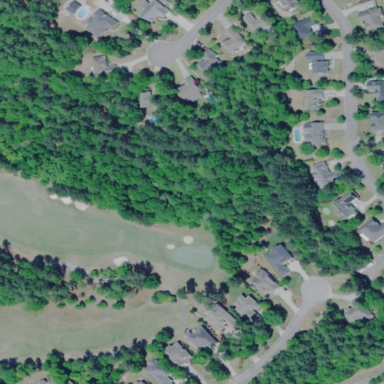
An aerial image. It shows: Golf fairway surrounded by grass.